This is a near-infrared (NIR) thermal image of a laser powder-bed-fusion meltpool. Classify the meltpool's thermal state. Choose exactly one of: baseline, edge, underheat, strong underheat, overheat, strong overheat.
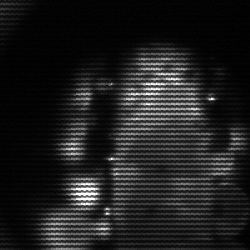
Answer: strong underheat